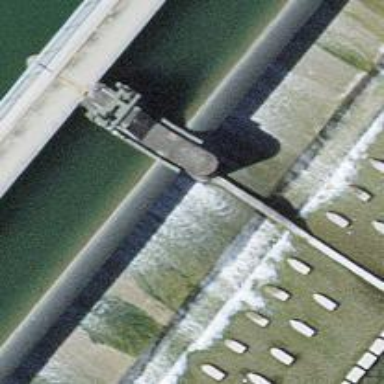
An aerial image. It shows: Weir along the waterway.